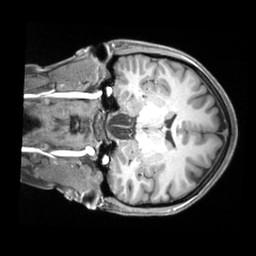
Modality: T1w
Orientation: coronal
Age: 24
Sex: female
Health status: ill
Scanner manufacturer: siemens
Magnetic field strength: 3 T
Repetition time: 2.2 s
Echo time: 0.00218 s